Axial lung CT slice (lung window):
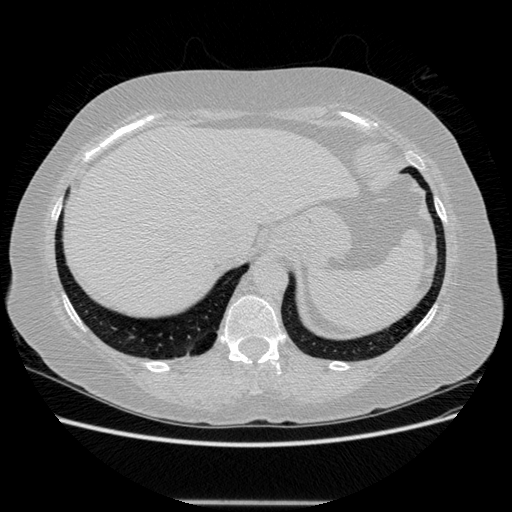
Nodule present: no